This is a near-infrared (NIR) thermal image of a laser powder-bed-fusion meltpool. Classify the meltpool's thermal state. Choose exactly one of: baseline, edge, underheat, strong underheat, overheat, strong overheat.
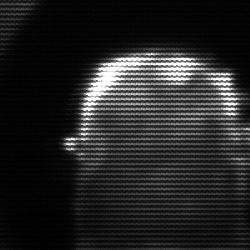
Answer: baseline